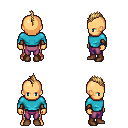
a pixel art fantasy rpg character, male body template, human, tanned skin, teal long-sleeve shirt, magenta pants, blonde mohawk hairstyle, cloth bracers, brown shoes, four views (front, back, left, right), 2x2 character sprite sheet, small pixel art, hard edges, no anti-aliasing